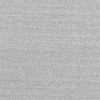
Atmospheric dust classification: dusty